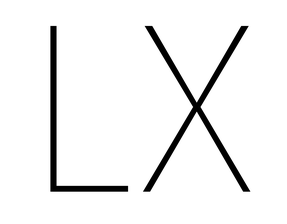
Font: Roboto_Condensed_Thin